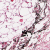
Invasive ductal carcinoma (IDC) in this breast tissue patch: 0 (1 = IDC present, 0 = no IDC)